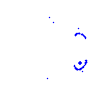
Particle: proton